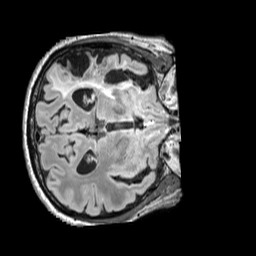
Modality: FLAIR
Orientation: axial
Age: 56
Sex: male
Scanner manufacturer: siemens
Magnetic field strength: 3 T
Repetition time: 5 s
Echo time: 0.387 s